Question: If you open any popup image in the Android browser, then click in any place on the page, the image is being changed (colors/sharpness/whatever - I can't define precisely, since I'm not an artist).
To see this effect, open a site with a popup image, which is implemented as a div with absolute positioning (say, <URL> and look at the image the same time.
My question: what this effect is about and ? Why don't I see it neither on PC nor on Mobile Safari? I have the same effect with my web-app, where it looks ugly and seems to be slowing a form, so I want to get rid of it.
A figure:

I've enlarged a portions of two shots, made tapping on the arrow point, and , and inserted them on top to show what I'm talking about.
Regards,
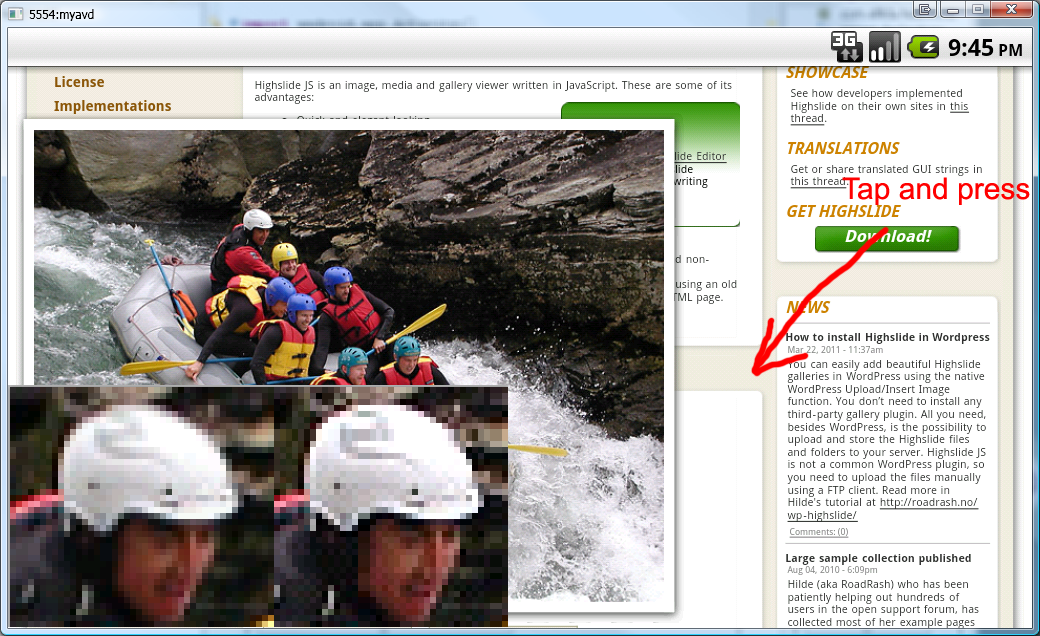
Answer: If every image on the page has the same physical size as specified in HTML/CSS, this effect disappears. That's why I observed this in popups: their inner images usually are resized.
I have mixed feelings. Kinda satisfaction for finding it after all and hatred to Android developers for programming this feature.